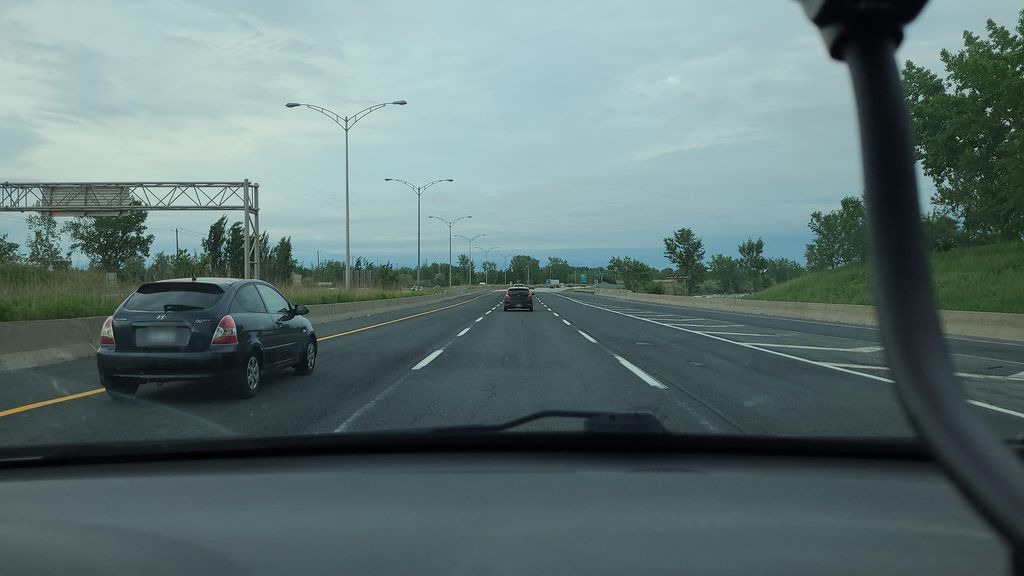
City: montreal